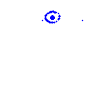
Particle: electron